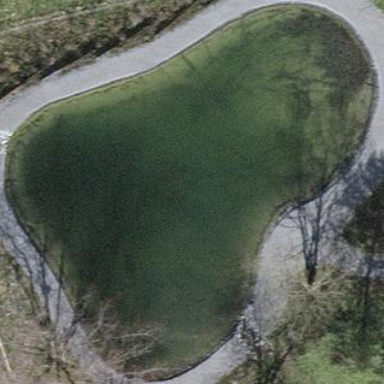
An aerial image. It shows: Serene pond surrounded by nature.